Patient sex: M
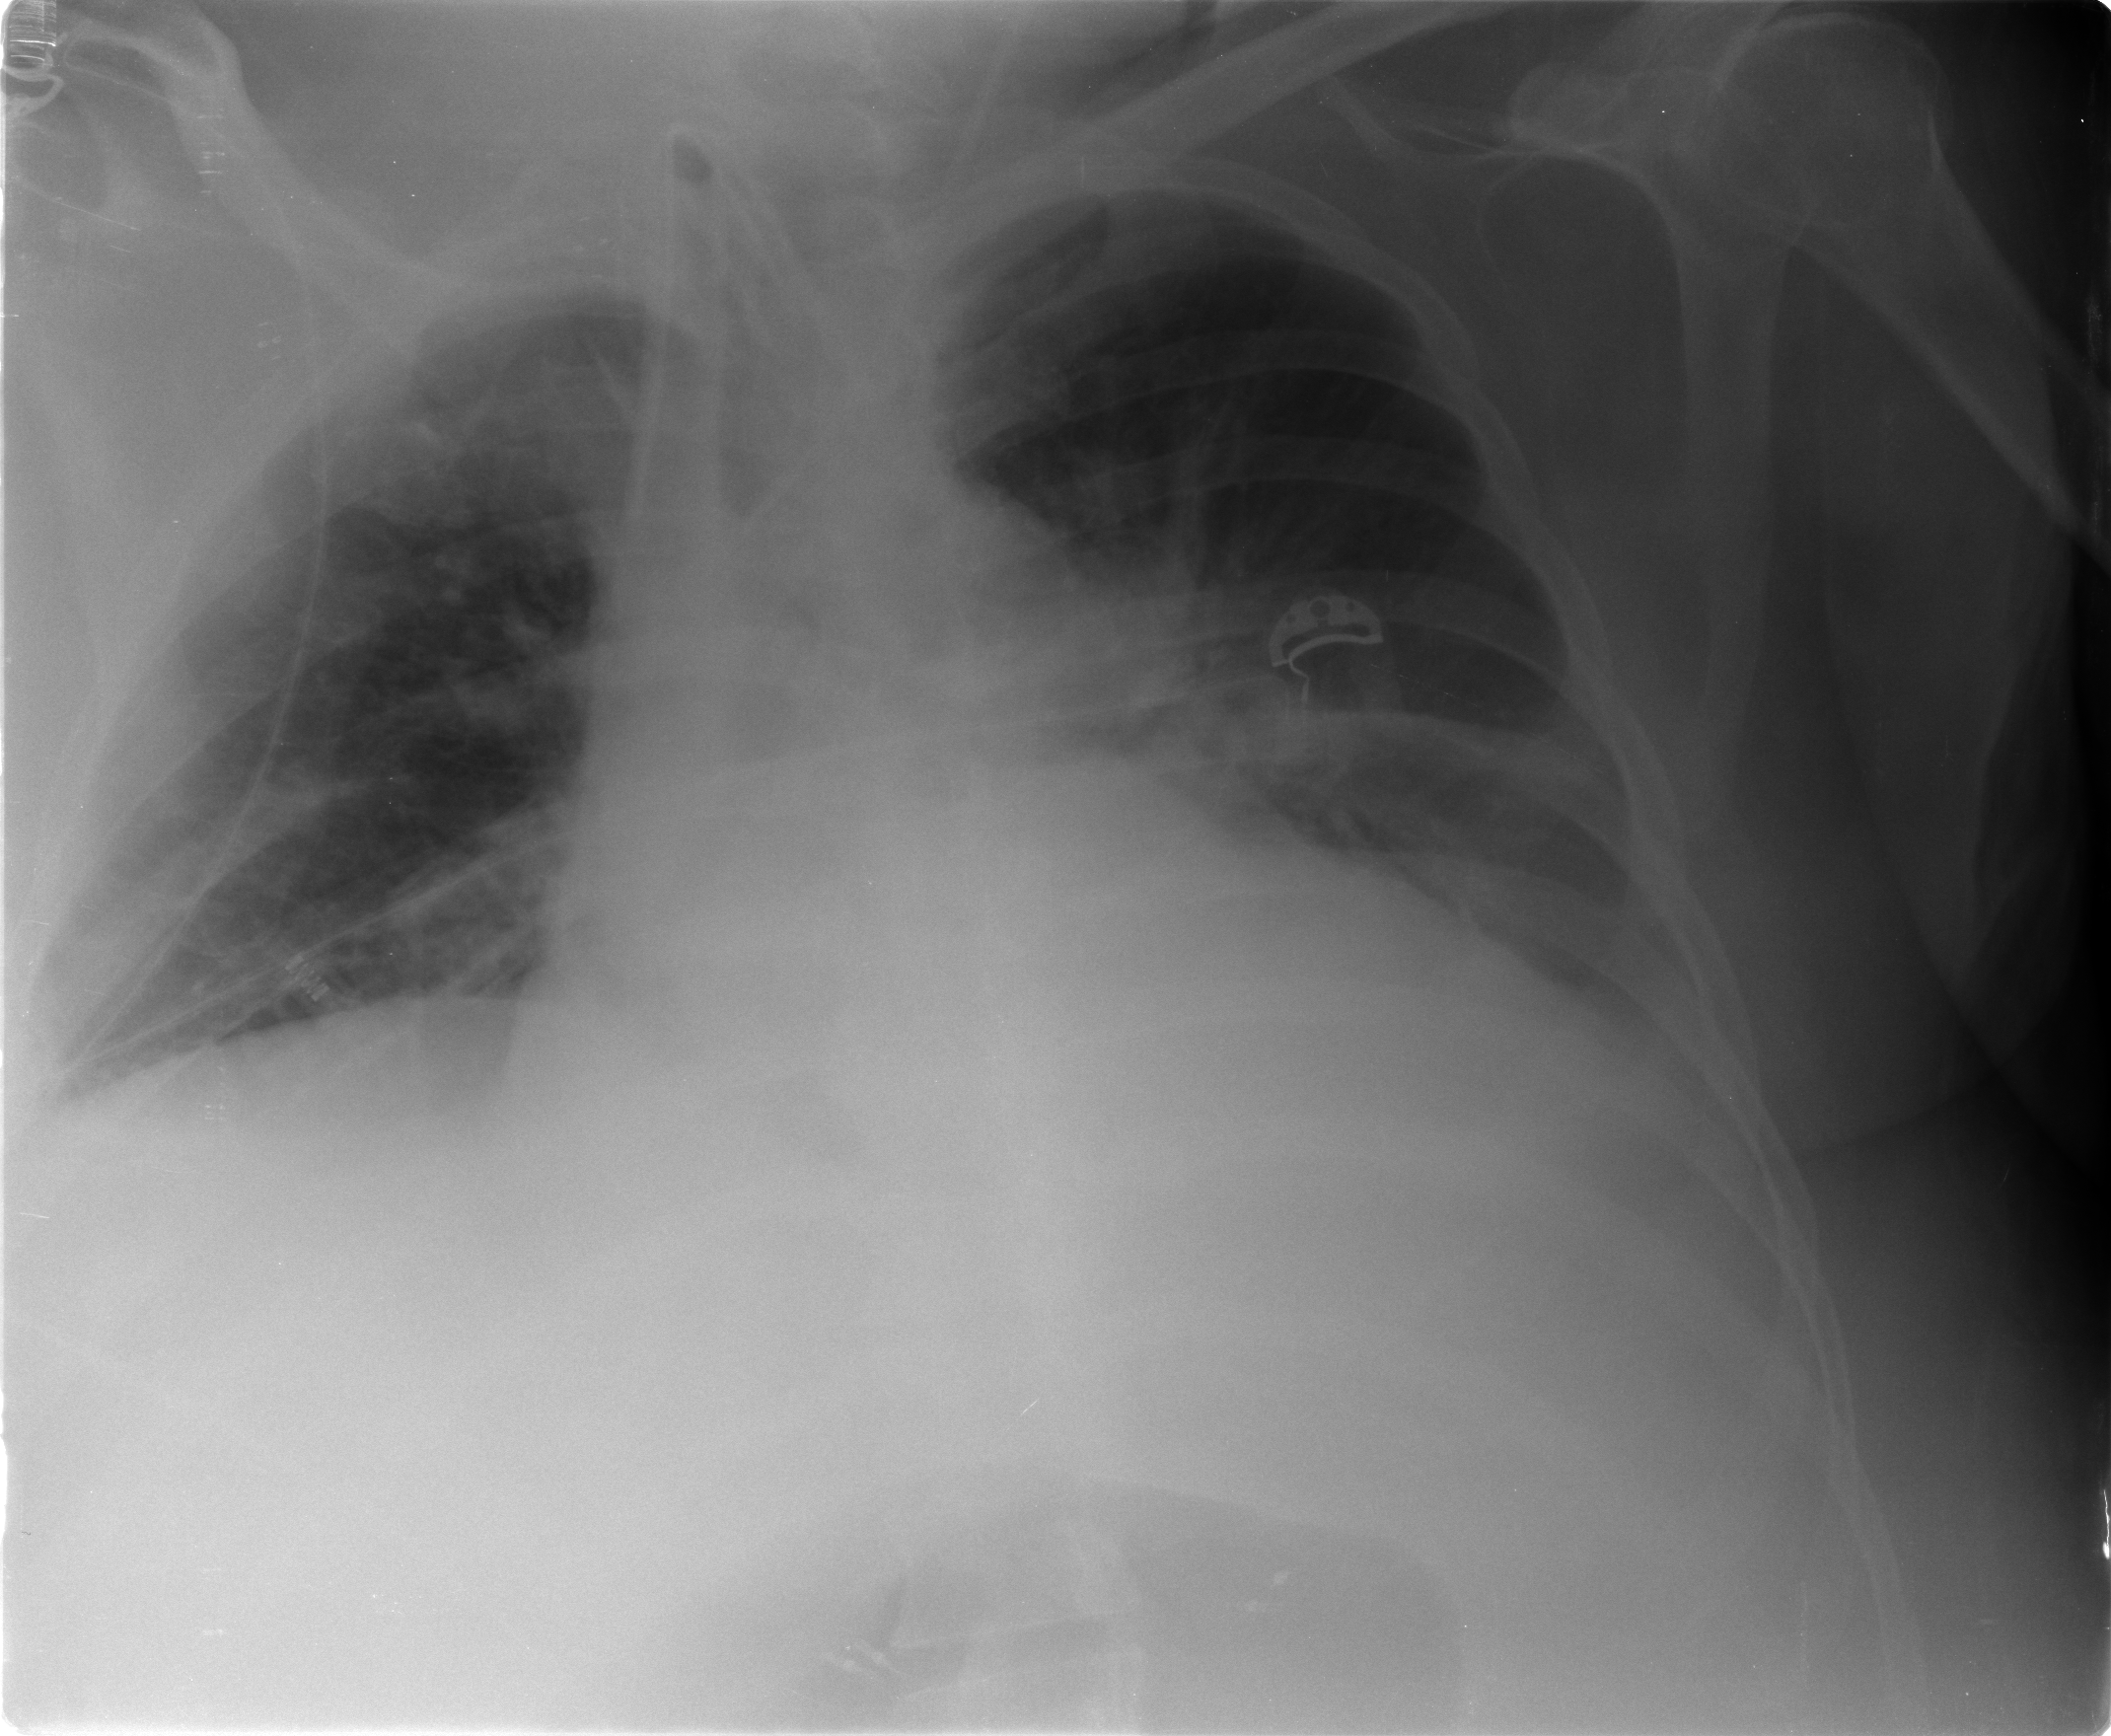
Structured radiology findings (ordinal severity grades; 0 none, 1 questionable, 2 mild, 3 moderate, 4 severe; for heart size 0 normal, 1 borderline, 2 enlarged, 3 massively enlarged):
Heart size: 2
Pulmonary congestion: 2
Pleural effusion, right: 0
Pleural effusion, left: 0
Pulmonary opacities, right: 0
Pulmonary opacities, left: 2
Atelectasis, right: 2
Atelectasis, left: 2